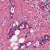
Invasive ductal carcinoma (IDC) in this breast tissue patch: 1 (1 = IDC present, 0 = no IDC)